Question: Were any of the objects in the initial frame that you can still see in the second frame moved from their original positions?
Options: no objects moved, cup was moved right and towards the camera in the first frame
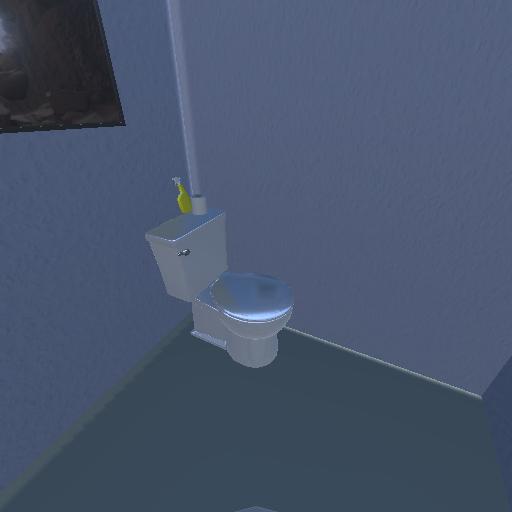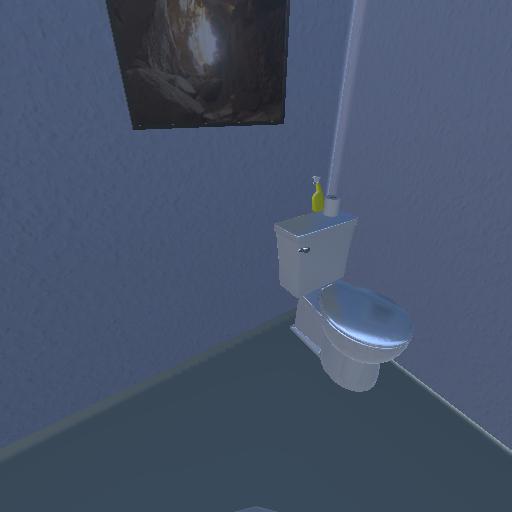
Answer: no objects moved